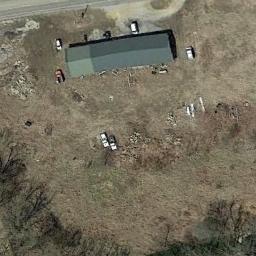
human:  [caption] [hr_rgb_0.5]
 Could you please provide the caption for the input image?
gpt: The sparse residential is on the bare land next to some trees .

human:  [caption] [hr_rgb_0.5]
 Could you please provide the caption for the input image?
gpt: There are several cars next to the sparse residential .

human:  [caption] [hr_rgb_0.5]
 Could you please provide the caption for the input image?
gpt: There are several houses among the lush woods .

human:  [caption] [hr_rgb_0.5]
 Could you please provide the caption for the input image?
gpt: In a sparse residential area there is a gray house surrounded by open spaces .

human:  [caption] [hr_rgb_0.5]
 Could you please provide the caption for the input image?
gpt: A sparse residential area with a building and some cars .